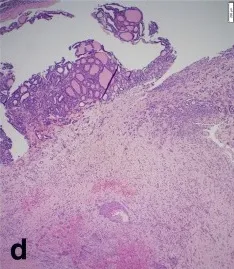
Histologic sections of malignant struma ovarii. Struma ovarii. Upper left), and . Squamous differentiation of the mature cystic teratoma. Mid-lower right).
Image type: pathology (h&e)